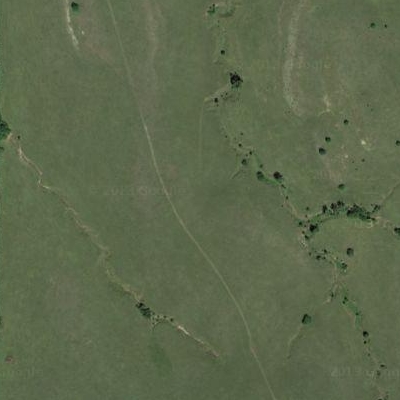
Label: aGrass